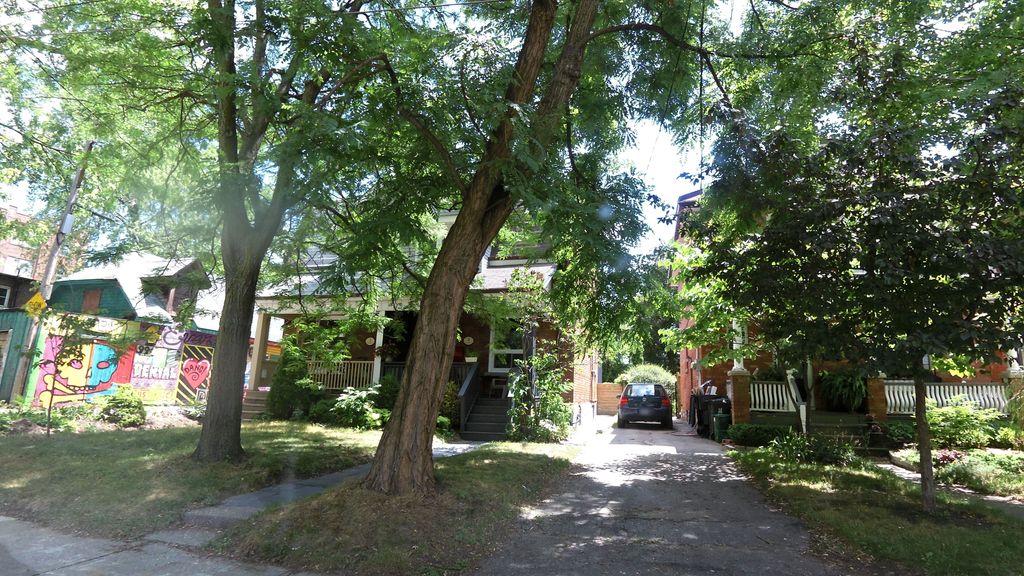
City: toronto